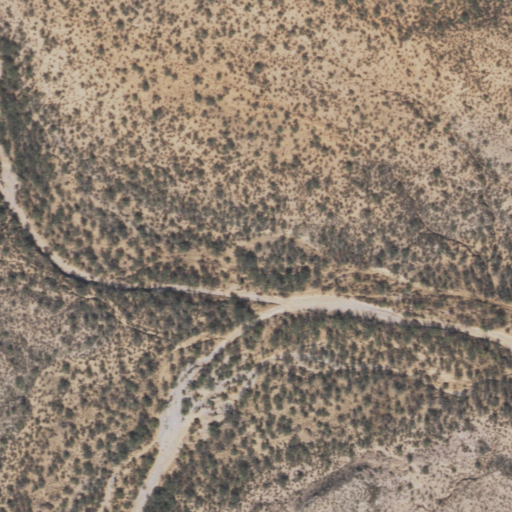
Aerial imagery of valley in Arizona named Middle Canyon containing shrub and grassland